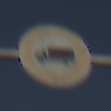
Verkehrszeichen: VerbotFuerKraftfahrzeugeUeberDreiKommaFuenfTonnen
Umgebung: Outdoor, Suburban
Tageszeit: SunriseSunset
Wetter: PartlyCloudy
Licht: Natural
Jahreszeit: NotSpecified
Kontrast: HighContrast